Interaction volume radius: 5 \u00c5
Interaction volume height: 15 \u00c5
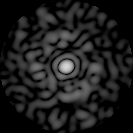
Disorder parameter: 0.836